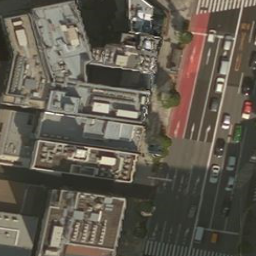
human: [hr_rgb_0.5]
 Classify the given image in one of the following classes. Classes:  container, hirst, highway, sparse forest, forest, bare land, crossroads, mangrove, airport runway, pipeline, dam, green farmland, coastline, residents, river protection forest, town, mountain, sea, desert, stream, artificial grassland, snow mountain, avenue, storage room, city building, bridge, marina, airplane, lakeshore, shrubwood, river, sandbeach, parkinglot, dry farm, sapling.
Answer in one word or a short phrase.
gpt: city building